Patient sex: M
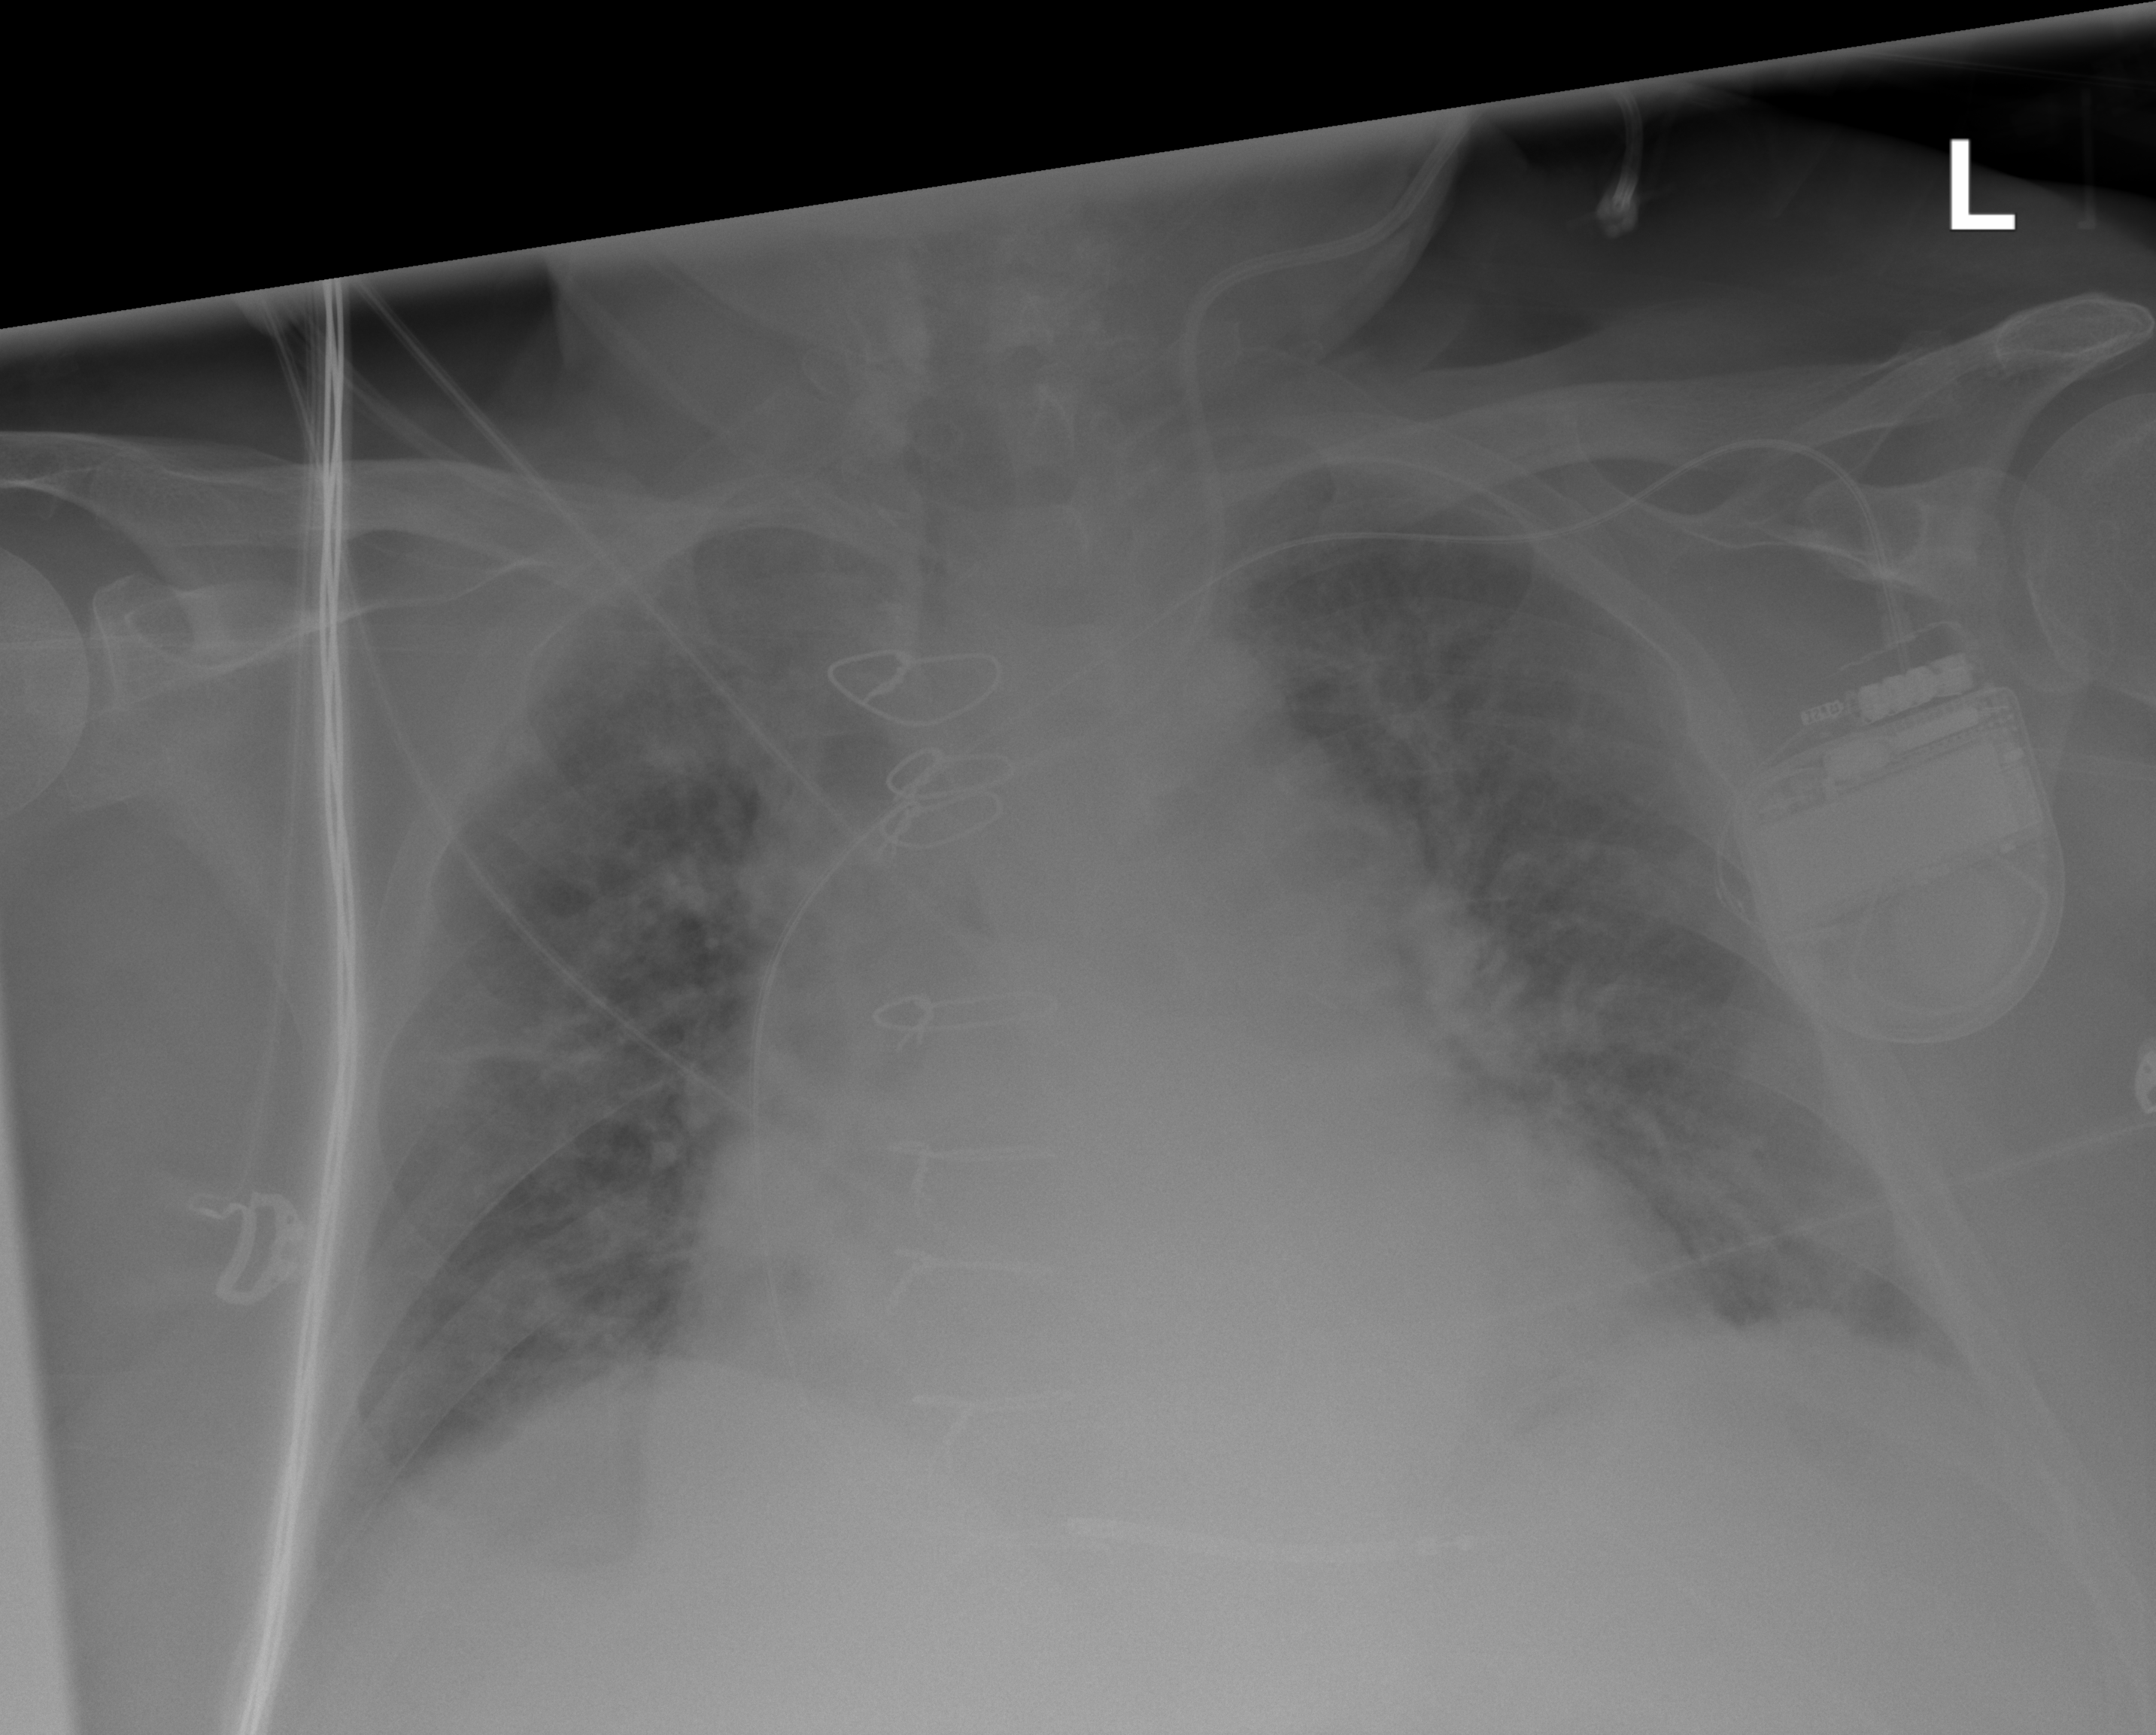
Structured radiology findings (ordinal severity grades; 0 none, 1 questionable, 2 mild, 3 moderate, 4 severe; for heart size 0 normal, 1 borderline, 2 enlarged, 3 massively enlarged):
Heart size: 2
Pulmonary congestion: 3
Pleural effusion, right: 1
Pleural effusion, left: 1
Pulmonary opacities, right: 2
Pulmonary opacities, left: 2
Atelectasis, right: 2
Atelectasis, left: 2